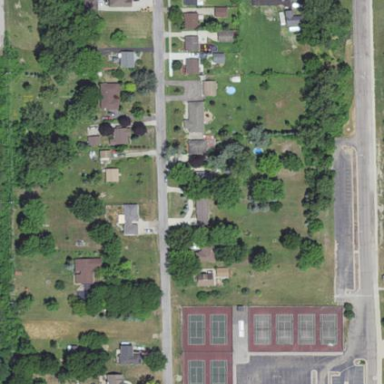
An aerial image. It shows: This residential area consists of single-family homes.